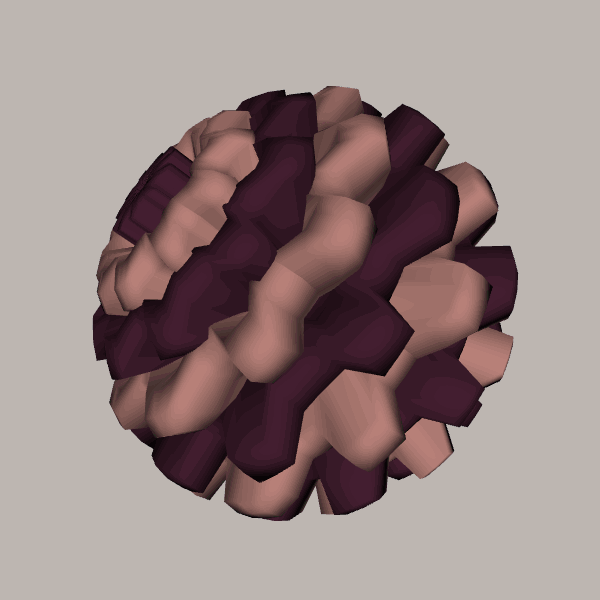
Background: light